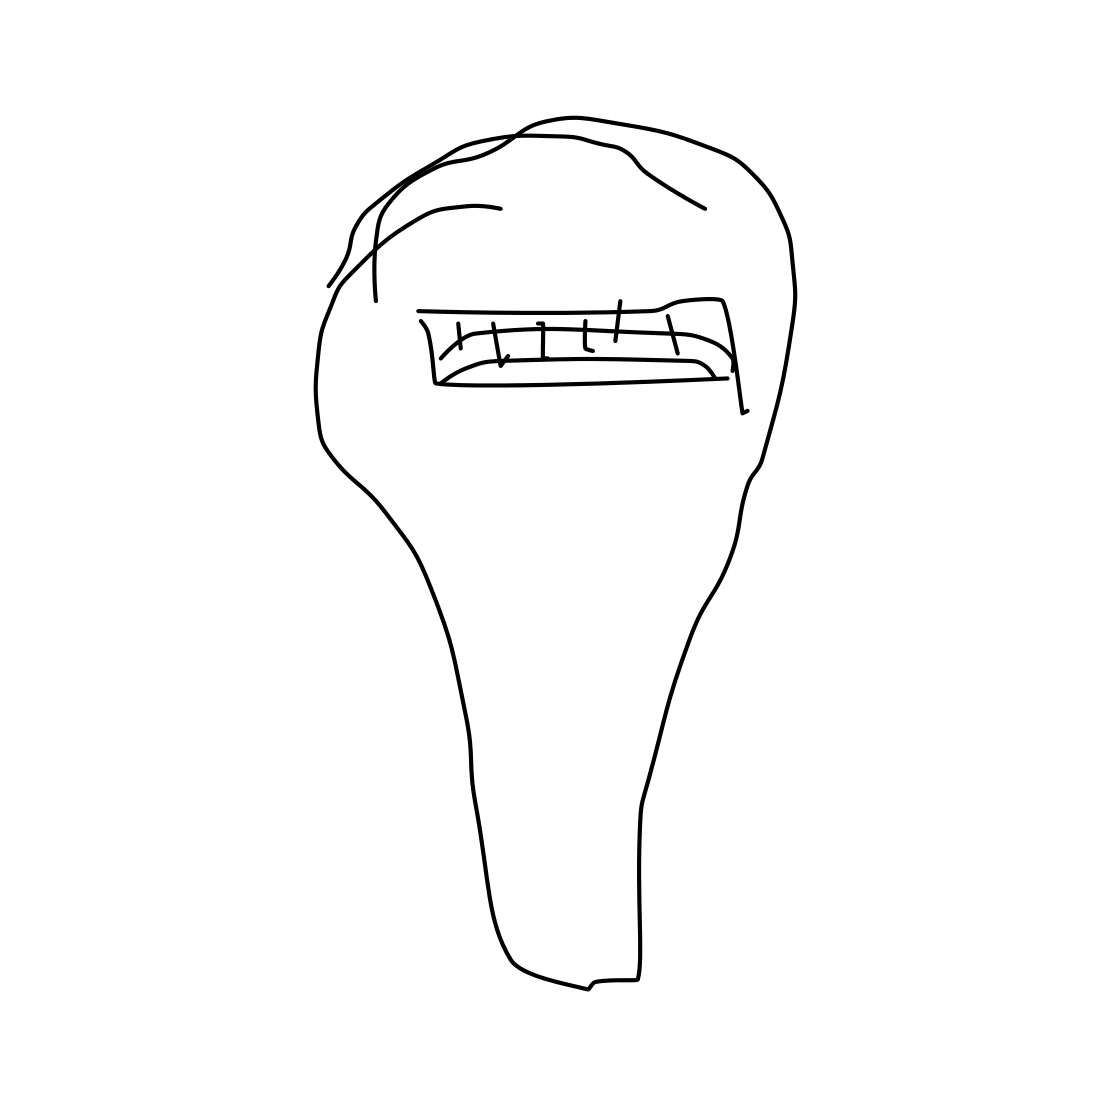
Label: parking meter